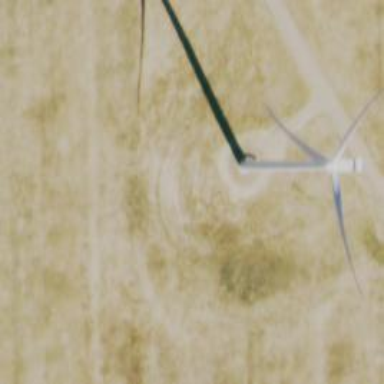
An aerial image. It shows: Wind generator powered by Vestas horizontal axis wind turbine.